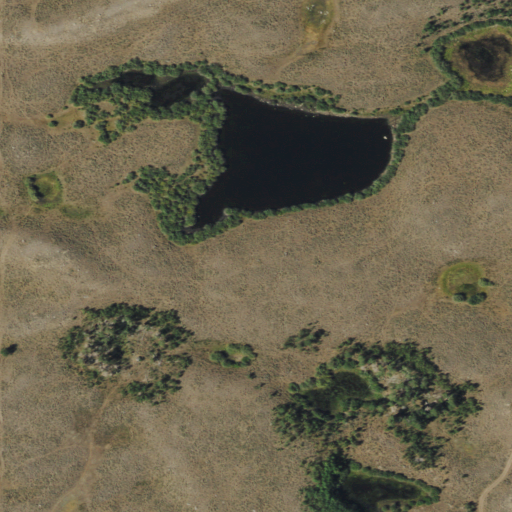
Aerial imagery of plain(s) in Wyoming named McDowell Flat containing shrub and evergreen forest